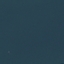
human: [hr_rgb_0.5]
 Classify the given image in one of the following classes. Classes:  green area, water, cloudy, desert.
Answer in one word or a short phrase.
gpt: water